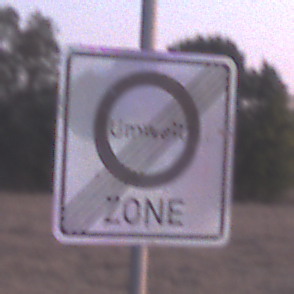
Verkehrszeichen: EndeUmweltzone
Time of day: SunriseSunset
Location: Outdoor (Nature)
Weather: Clear
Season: NotSpecified
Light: Natural